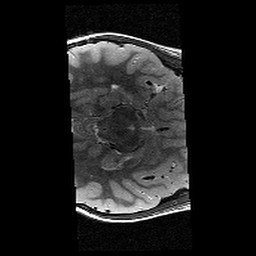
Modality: T2w
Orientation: axial
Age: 9
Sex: female
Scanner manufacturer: siemens
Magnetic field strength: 3 T
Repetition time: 9.23 s
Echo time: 0.067 s